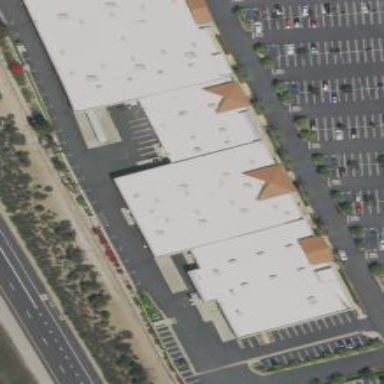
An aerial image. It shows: Retail building.